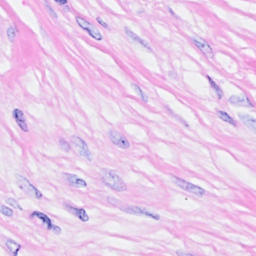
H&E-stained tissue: Breast